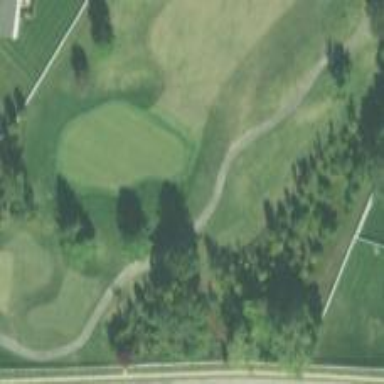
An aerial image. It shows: Service road used as golf cart path.